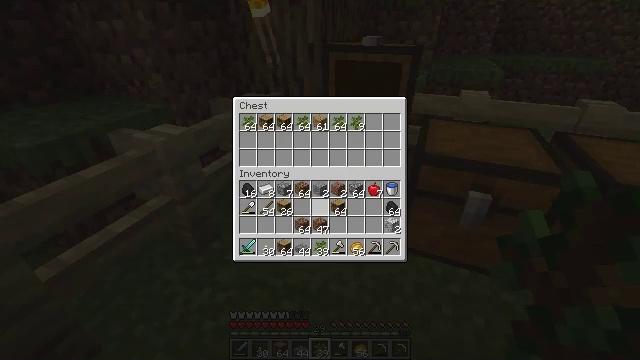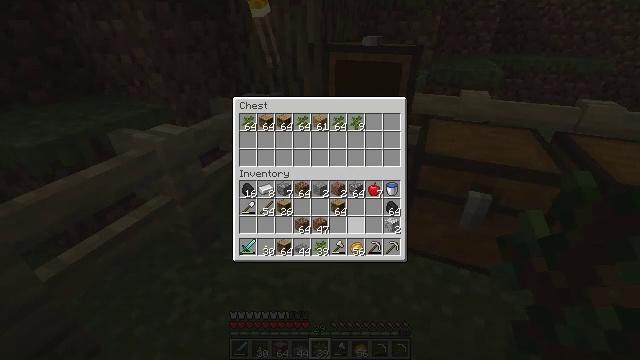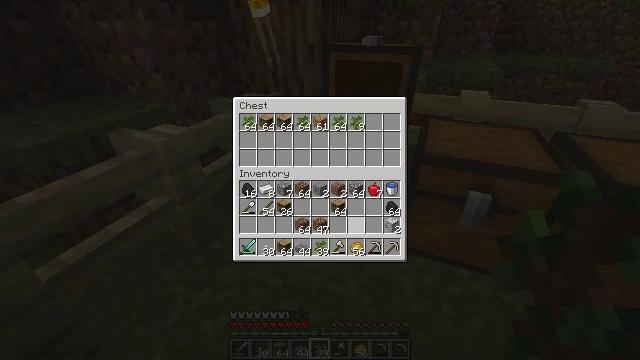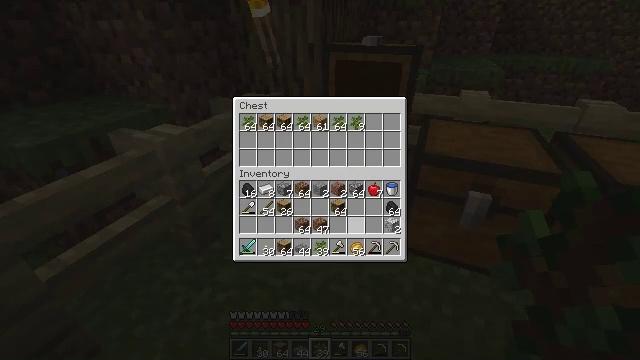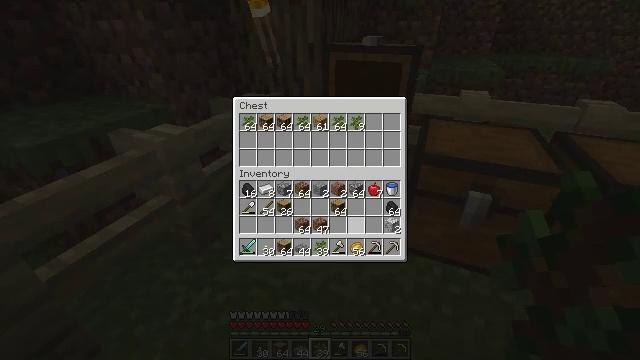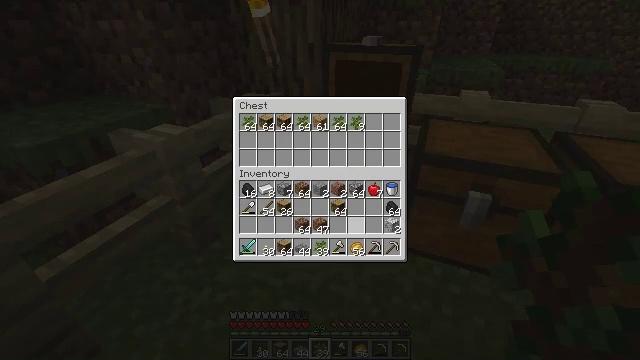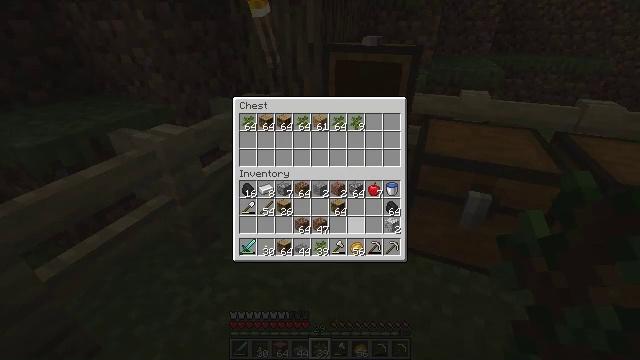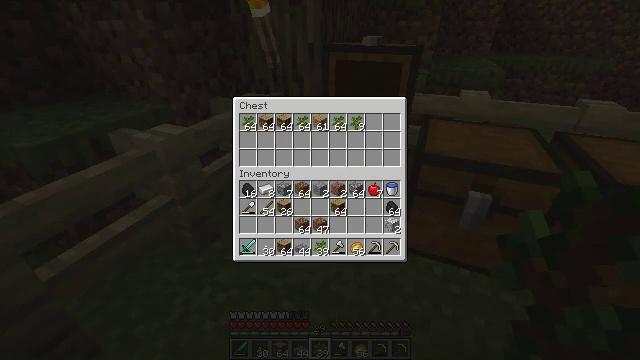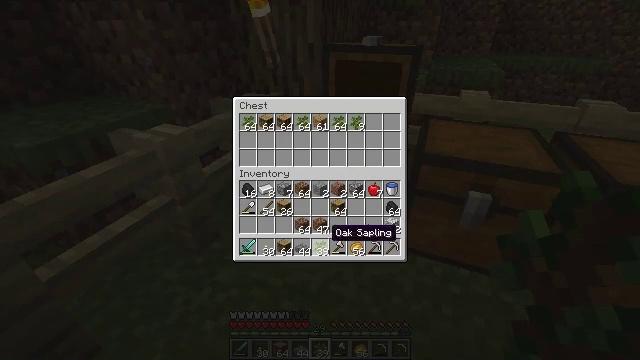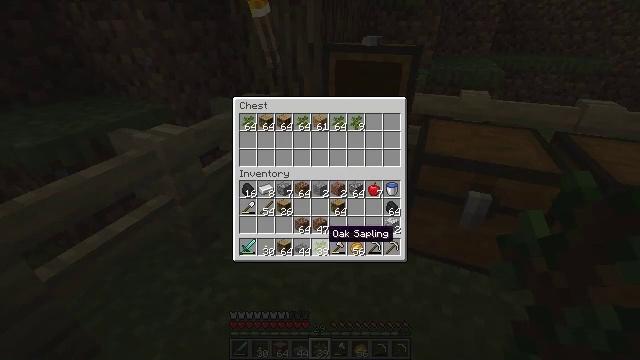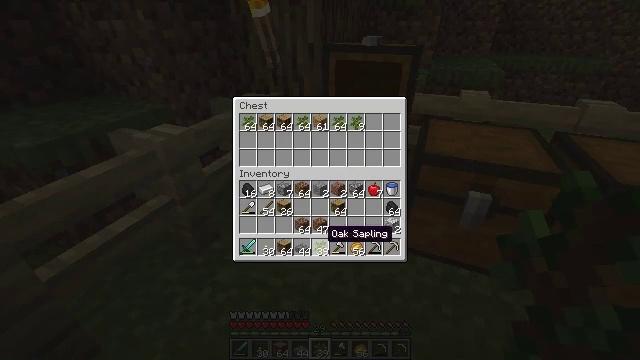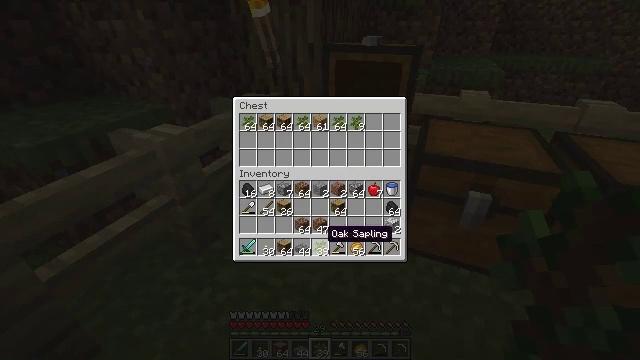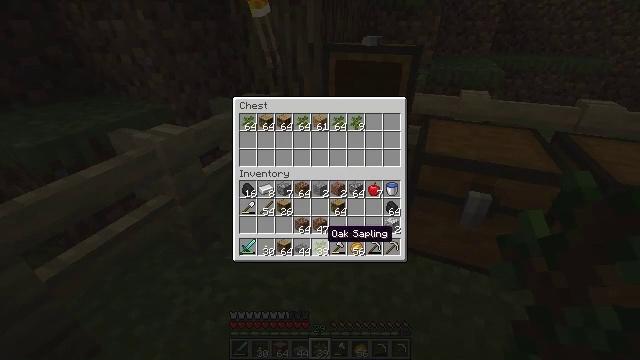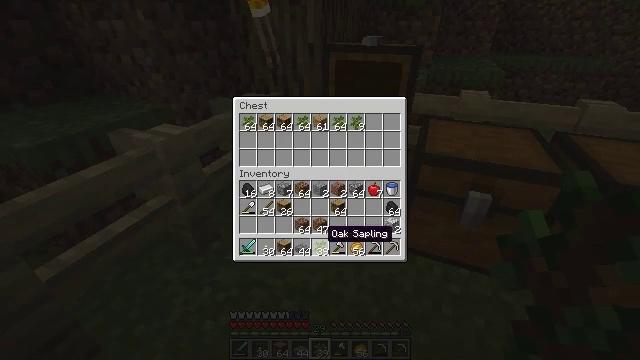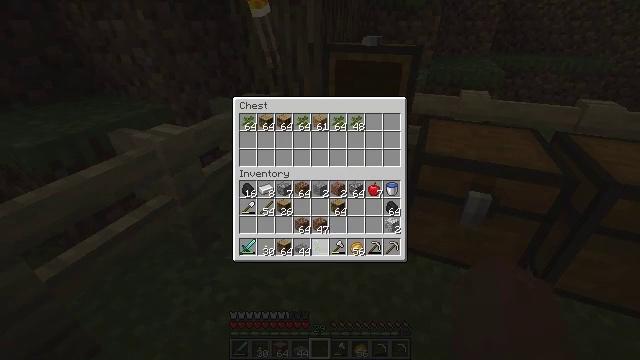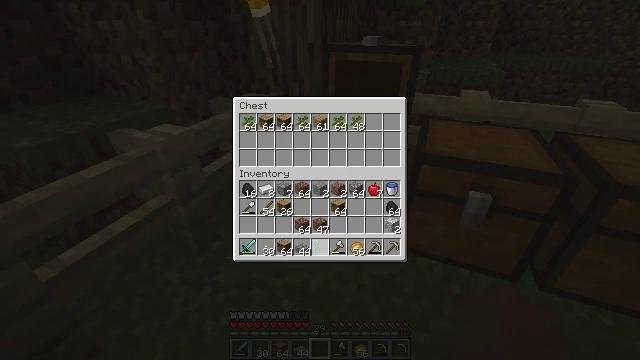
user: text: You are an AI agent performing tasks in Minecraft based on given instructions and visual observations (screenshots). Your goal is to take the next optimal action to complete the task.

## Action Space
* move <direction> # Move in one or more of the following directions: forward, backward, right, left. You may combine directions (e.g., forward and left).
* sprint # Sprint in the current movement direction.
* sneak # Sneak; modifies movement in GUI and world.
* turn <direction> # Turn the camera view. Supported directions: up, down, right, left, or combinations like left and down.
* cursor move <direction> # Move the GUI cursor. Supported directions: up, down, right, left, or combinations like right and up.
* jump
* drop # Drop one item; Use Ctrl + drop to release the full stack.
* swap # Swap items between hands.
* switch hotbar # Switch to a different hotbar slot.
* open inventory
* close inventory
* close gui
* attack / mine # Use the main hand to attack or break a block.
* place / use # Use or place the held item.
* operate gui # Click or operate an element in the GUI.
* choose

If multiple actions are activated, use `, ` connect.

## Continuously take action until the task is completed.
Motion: motion action
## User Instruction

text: Harvest birch logs from birch trees.
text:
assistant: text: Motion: cursor move right and down
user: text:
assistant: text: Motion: no_op
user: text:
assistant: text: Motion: no_op
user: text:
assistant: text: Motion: no_op
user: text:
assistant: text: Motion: no_op
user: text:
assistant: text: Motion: no_op
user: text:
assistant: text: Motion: sneak, cursor move left and down
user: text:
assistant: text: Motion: sneak
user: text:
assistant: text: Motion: sneak
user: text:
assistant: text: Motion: sneak
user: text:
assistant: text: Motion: sneak
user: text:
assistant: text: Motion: sneak
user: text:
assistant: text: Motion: sneak
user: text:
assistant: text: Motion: sneak, operate gui
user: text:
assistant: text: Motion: sneak, operate gui
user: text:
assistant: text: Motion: sneak, operate gui
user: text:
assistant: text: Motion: sneak, cursor move left
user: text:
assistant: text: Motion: sneak, cursor move left
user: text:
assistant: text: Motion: sneak
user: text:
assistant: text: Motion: sneak
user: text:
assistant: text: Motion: sneak
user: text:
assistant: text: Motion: sneak
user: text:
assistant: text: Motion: sneak, operate gui
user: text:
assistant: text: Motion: sneak, operate gui
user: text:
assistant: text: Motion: sneak, operate gui
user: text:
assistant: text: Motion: sneak, cursor move up
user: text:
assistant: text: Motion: sneak, cursor move up
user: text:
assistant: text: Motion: sneak
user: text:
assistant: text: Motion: sneak
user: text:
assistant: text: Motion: sneak